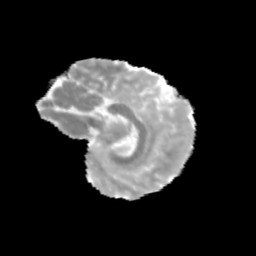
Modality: MD
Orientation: sagittal
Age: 11
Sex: male
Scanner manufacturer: siemens
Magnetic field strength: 3 T
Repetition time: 3.8 s
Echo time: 0.07 s